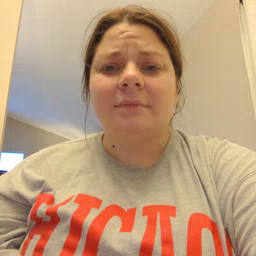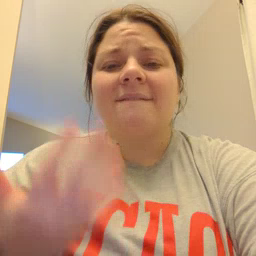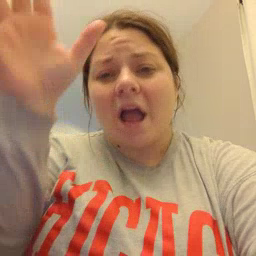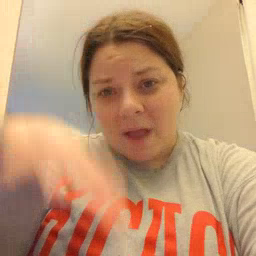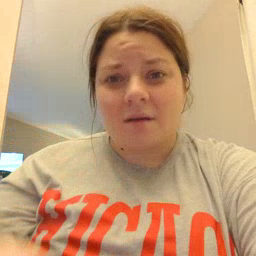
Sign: fireman